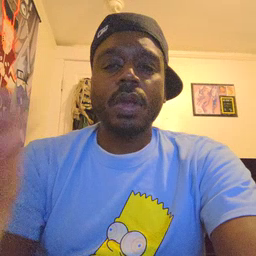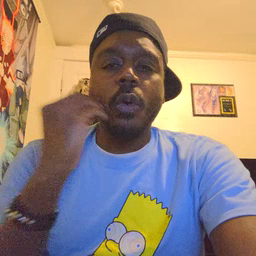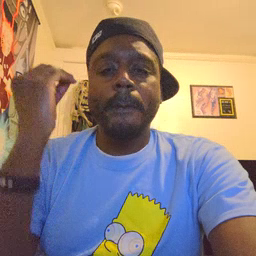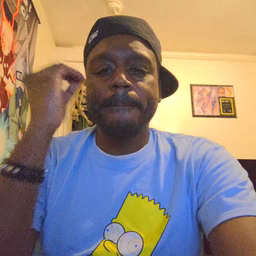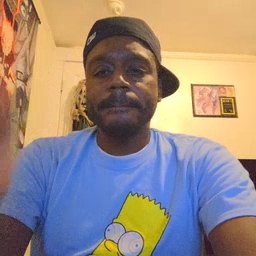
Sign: home